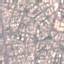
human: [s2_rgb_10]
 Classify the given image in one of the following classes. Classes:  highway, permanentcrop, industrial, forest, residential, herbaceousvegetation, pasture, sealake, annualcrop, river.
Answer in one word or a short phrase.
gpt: Residential